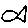
Label: fish